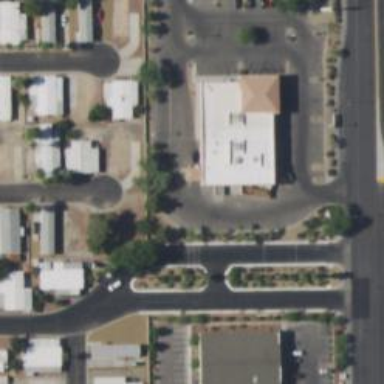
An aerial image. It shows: Pharmacy providing healthcare services.